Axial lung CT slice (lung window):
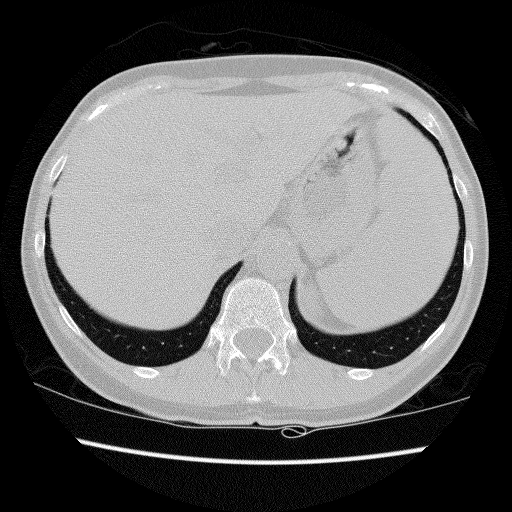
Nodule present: no